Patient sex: F
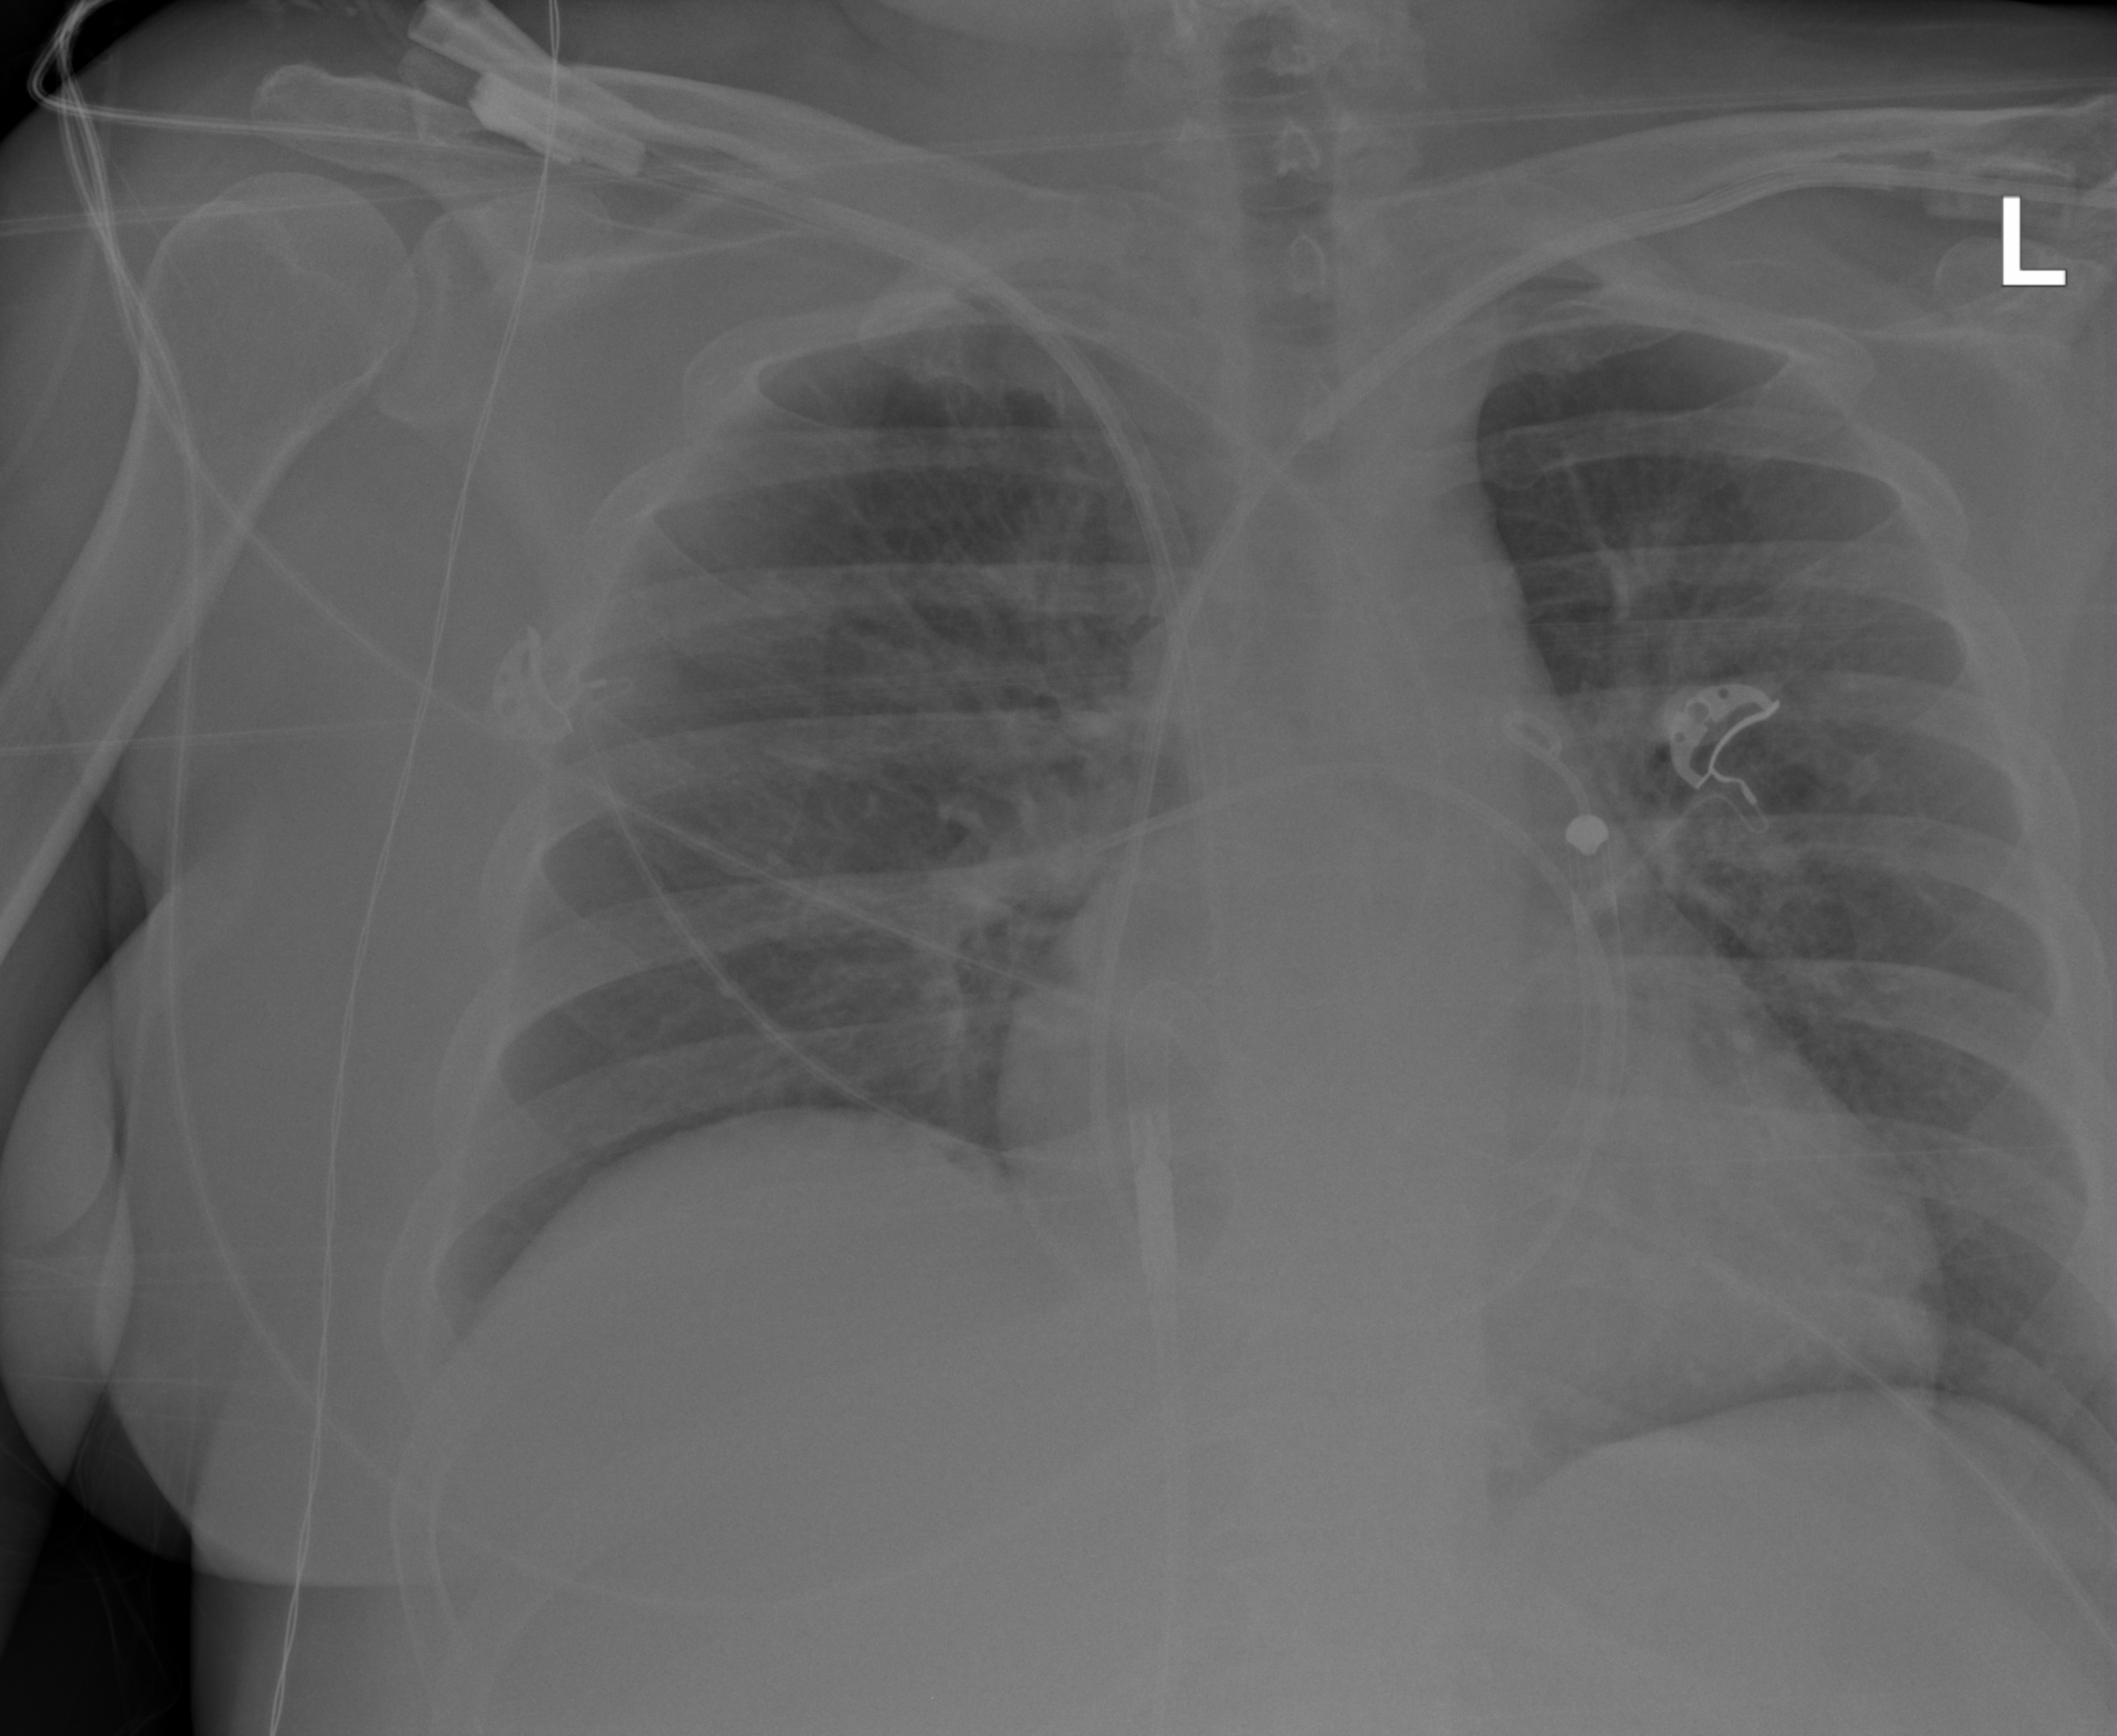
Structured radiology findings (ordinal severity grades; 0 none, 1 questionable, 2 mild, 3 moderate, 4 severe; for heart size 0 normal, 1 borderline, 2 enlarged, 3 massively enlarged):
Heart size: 2
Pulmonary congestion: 2
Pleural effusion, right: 0
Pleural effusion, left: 0
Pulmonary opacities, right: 1
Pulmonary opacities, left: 1
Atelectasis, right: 2
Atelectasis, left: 2